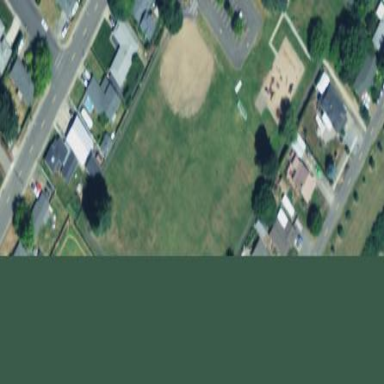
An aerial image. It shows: Baseball pitch for leisure land.